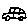
Label: car